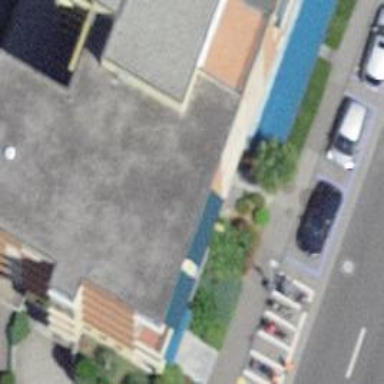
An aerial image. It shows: Post office.